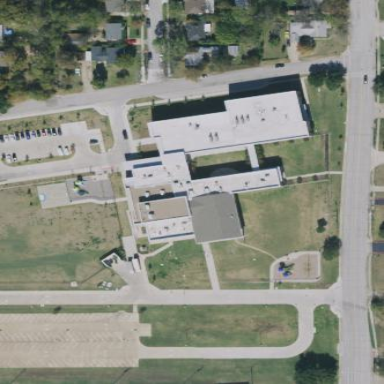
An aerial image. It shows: School building located on plot of land.